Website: macys
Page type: customer-info-address
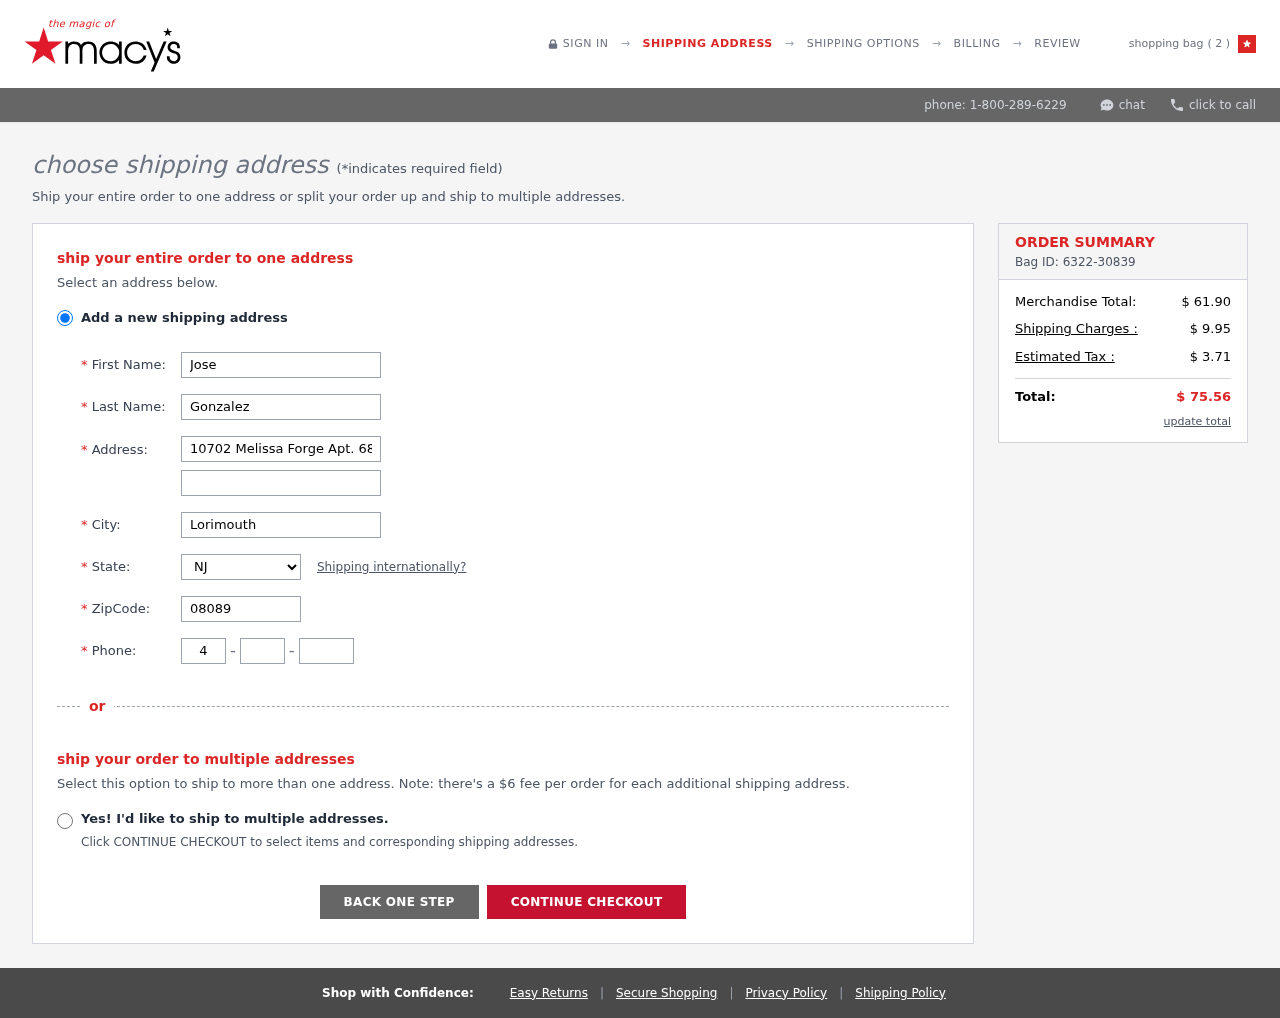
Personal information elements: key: PII_CITY
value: Lorimouth
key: PII_FIRSTNAME
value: Jose
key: PII_LASTNAME
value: Gonzalez
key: PII_PHONE_AREA
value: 416
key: PII_PHONE_PREFIX
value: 820
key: PII_PHONE_SUFFIX
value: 3551
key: PII_POSTCODE
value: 08089
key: PII_STATE_ABBR
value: NJ
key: PII_STREET
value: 10702 Melissa Forge Apt. 688
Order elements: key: ORDER_NUM_ITEMS
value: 2
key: ORDER_ID
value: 6322-30839
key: ORDER_SUBTOTAL
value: $ 61.90
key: ORDER_SHIPPING_COST
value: $ 9.95
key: ORDER_TAX
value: $ 3.71
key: ORDER_TOTAL
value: $ 75.56